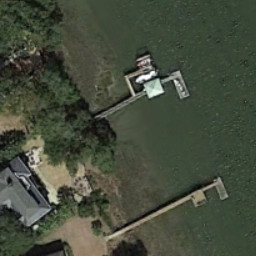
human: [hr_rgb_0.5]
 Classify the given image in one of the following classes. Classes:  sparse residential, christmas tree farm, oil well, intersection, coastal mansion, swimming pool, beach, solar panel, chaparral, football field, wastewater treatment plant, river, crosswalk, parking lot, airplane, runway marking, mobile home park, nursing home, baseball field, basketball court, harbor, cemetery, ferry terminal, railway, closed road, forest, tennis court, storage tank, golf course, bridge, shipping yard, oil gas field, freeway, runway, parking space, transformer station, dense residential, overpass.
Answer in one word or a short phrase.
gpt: ferry terminal